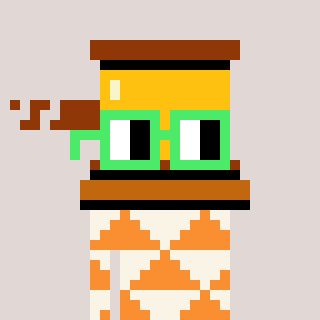
a pixel art character with square light green glasses, a gavel-shaped head and a orange-colored body on a warm background